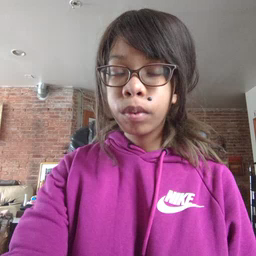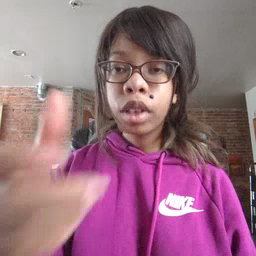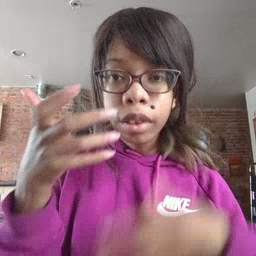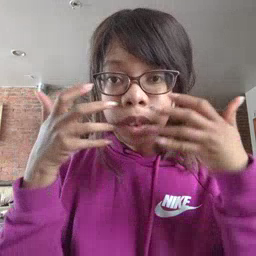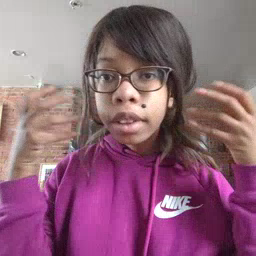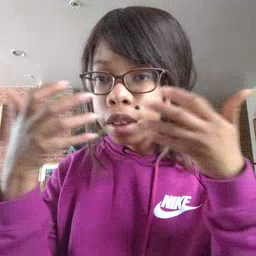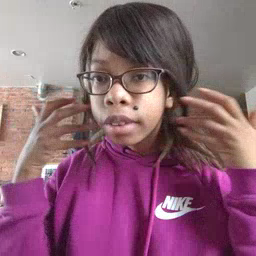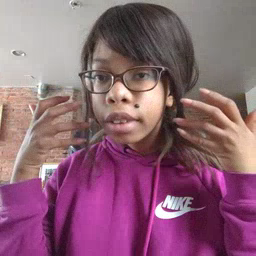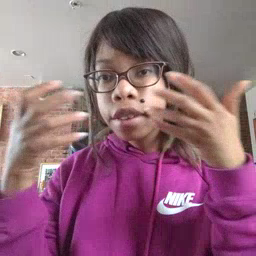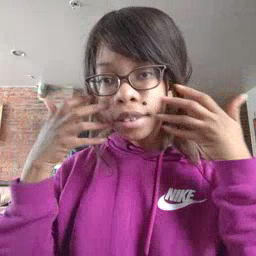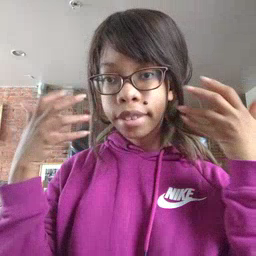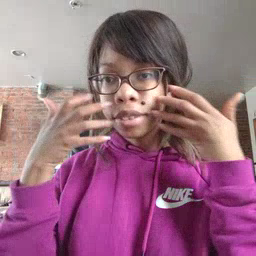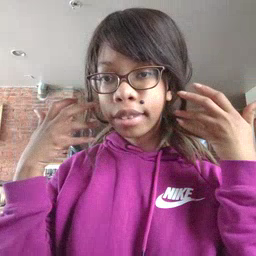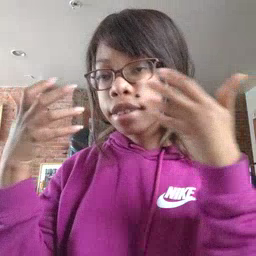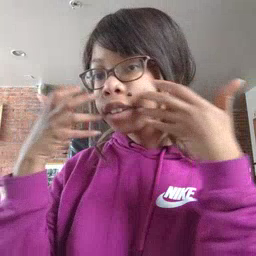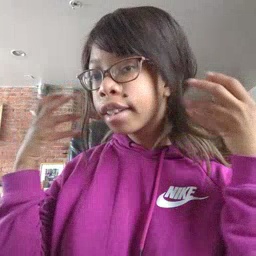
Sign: tiger